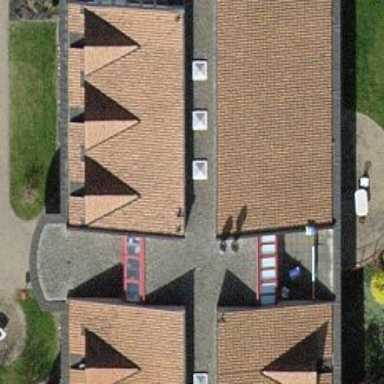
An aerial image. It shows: Building that serves as nursing home.